Question: I have custom flex component inherited from UIComponent (compiled, no source code access). It has fixed width-to-height proportions and it's scalable. If I set its width and height to 100%, it's trying to fit parent's size, but it keeps width-to-height proportion, so if it's proportion does not equal parent's proportion, there can appear empty space near this component when resizing parent.
What I need, is to fit my component completely to parent's size. Is there any nice way to do this? I could listen to parent's 'resize' event, and play with component's 'scaleX' and 'scaleY', but may be any better way exists to solve my problem (any property?). Thanks.
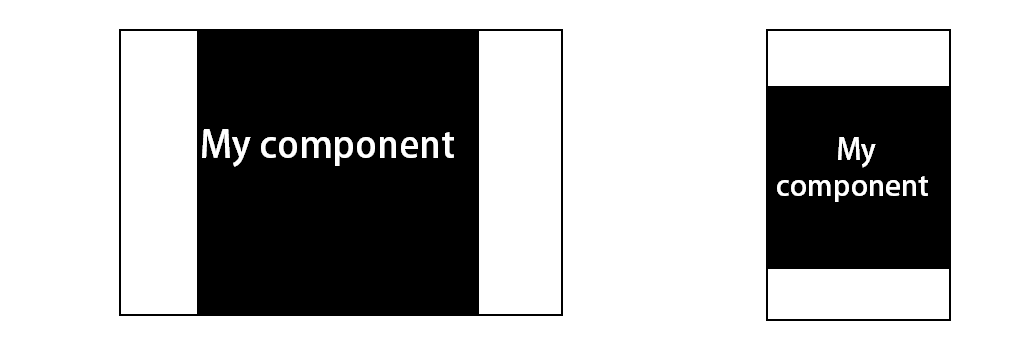
Answer: A great way is to use <URL> AutoFitArea.
Coding is as simple as the following
'''
var area:AutoFitArea = new AutoFitArea(this, 50, 70, 300, 100);
area.attach(myImage, {scaleMode:ScaleMode.PROPORTIONAL_OUTSIDE, crop:true});
'''
which would constrain whatever is inside do the given dimensions '(300,100)' from there on out, you can just change the 'area''s width and that will figure it all out for you.
hope it helps